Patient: sex F, age 58
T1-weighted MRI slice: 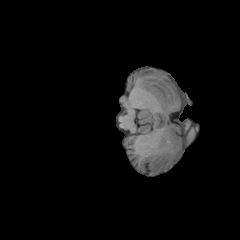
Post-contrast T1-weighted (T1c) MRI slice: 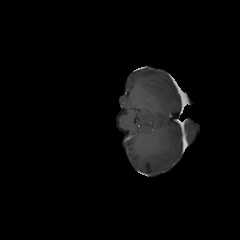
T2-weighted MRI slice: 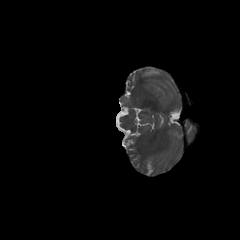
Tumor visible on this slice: no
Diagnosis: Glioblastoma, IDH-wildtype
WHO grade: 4